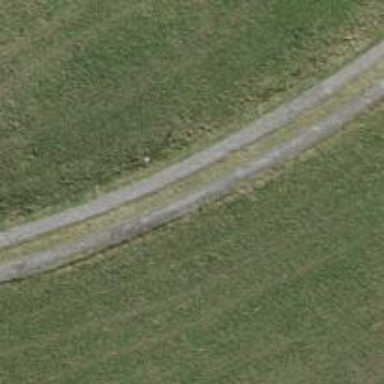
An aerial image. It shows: Track with grade 3 pebblestone surface.